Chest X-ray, PA view. Patient: 39 years old, sex F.
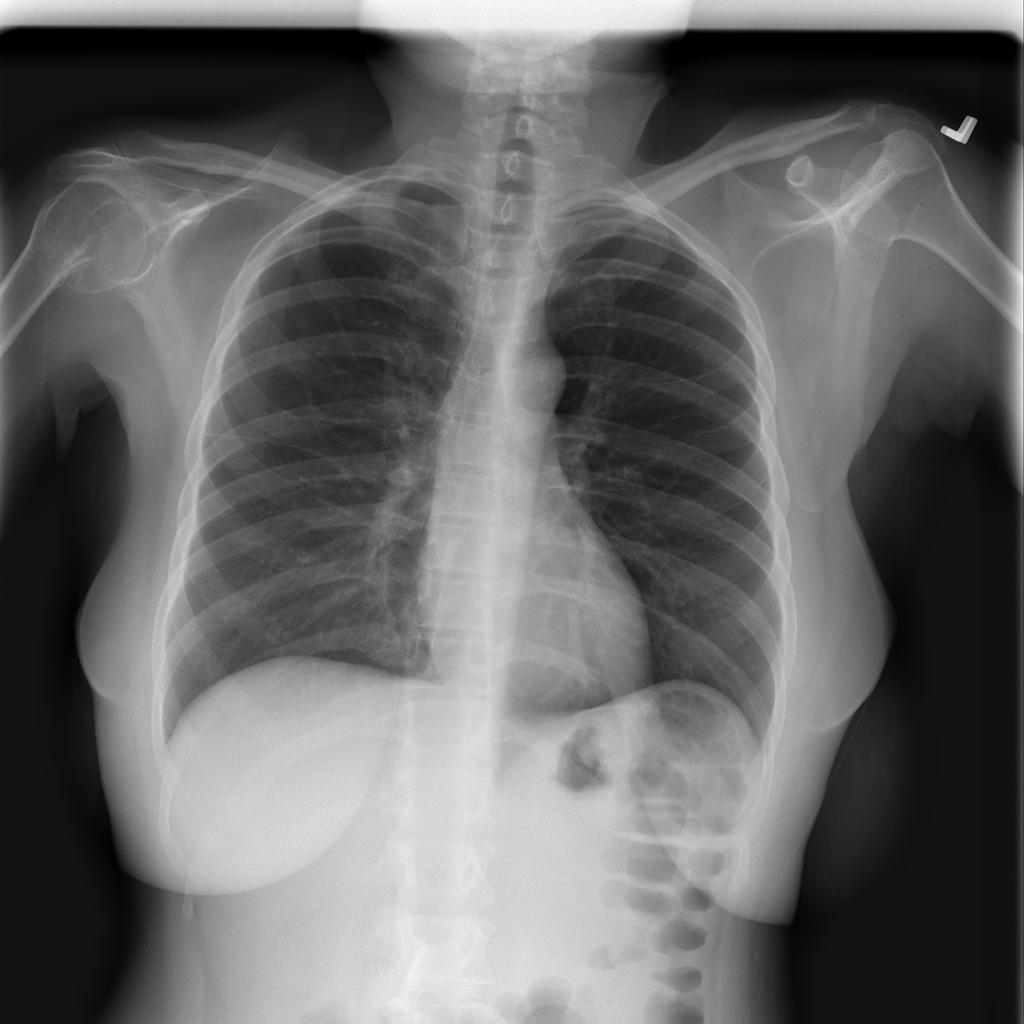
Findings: No Finding